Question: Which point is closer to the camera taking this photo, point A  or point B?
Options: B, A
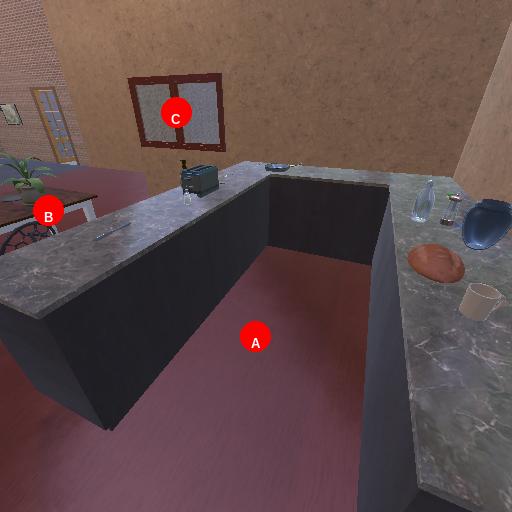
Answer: B